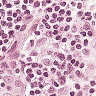
Metastatic tissue present: no